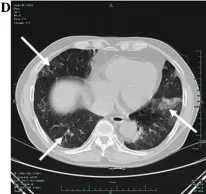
Computed tomography (CT) evidence of interstitial pneumonitis. (D) CT findings on August 7, 2012, five months after the start of icotinib.
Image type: radiology (ct)